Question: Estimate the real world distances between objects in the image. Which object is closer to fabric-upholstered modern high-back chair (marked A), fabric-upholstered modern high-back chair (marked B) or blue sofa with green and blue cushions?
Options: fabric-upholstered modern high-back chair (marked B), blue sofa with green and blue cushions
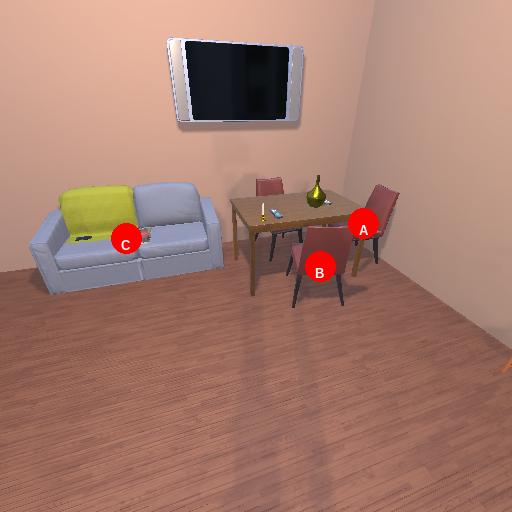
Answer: fabric-upholstered modern high-back chair (marked B)